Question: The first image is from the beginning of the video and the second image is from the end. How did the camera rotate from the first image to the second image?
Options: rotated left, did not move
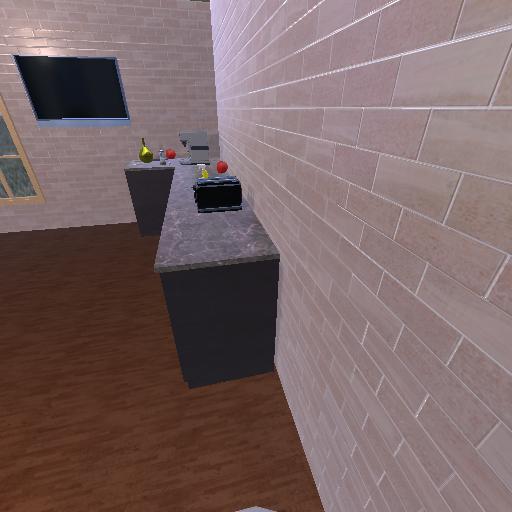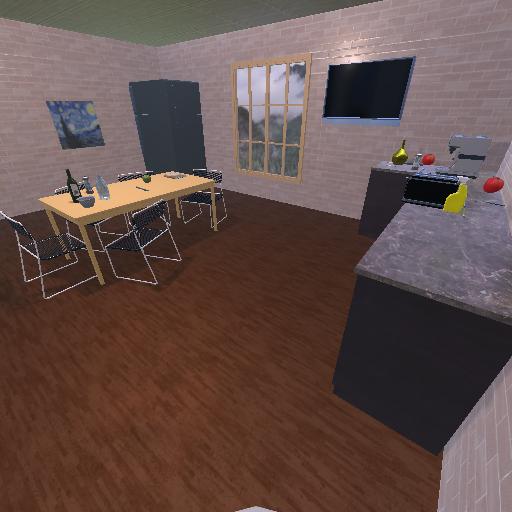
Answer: rotated left